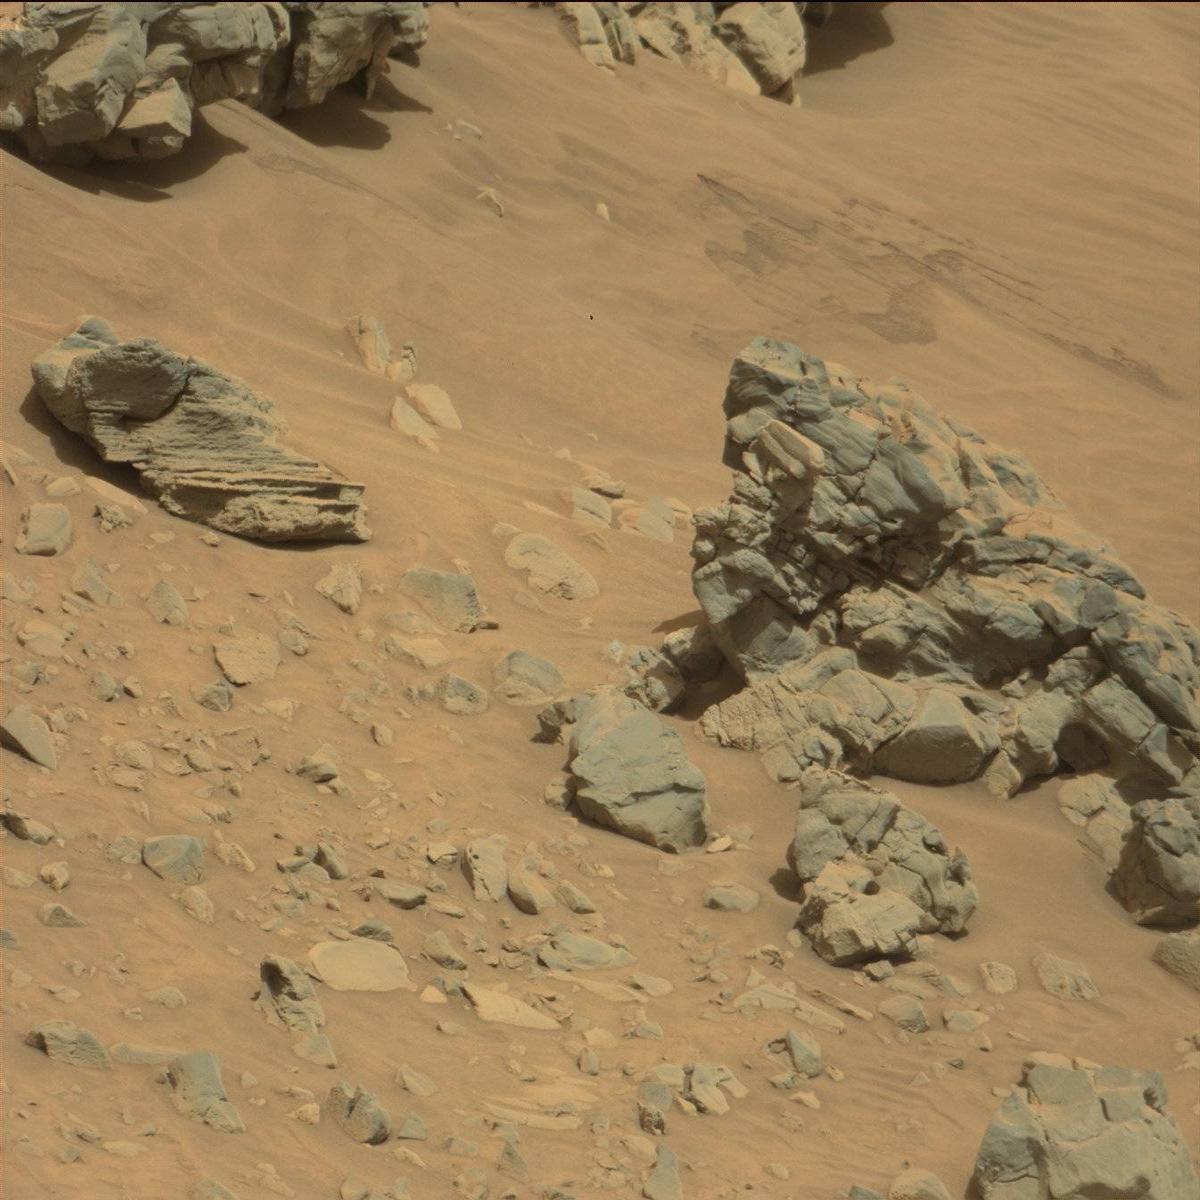
Terrain classes present: Bedrock, Rock, Sand / Soil